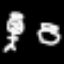
Label: angel